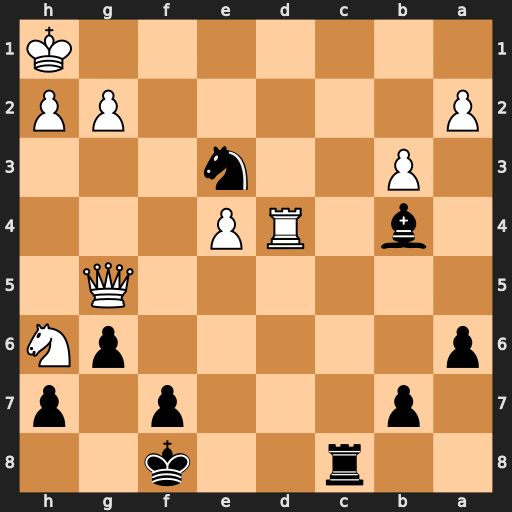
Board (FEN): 2r2k2/1p3p1p/p5pN/6Q1/1b1RP3/1P2n3/P5PP/7K
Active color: b
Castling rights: -
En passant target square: -
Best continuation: Rc1+ Rd1 Rxd1#